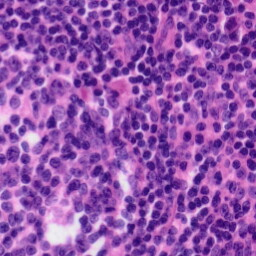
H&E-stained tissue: Tonsil